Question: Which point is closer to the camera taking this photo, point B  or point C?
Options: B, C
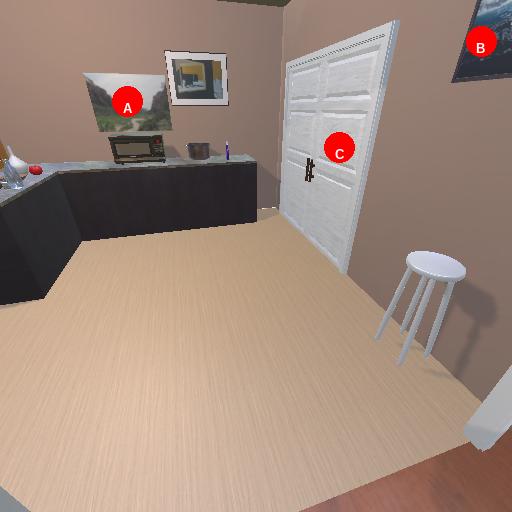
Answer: B